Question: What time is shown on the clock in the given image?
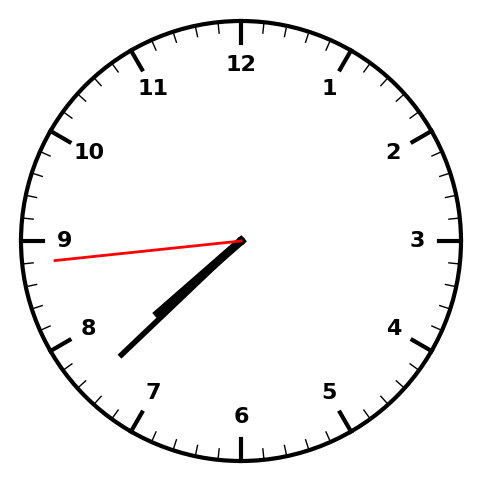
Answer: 07:37:44